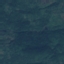
Land use / land cover class: Forest